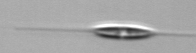
Label: Cylindrotheca